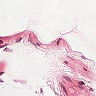
Metastatic tissue present: no